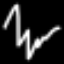
Label: squiggle